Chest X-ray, PA view. Patient: 63 years old, sex M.
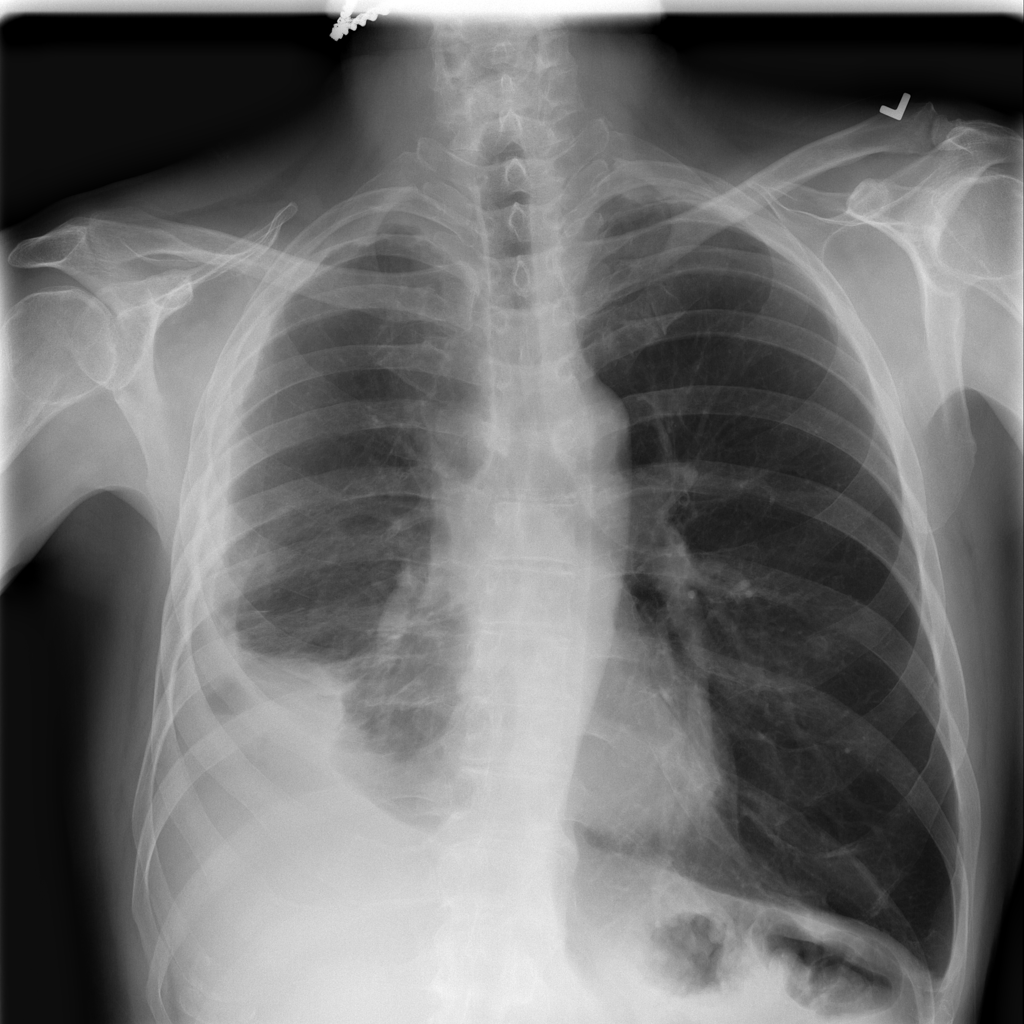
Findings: Infiltration, Pleural_Thickening